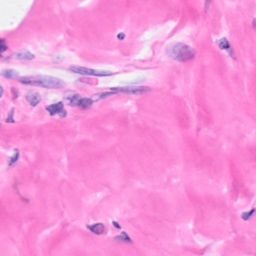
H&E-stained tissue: Breast